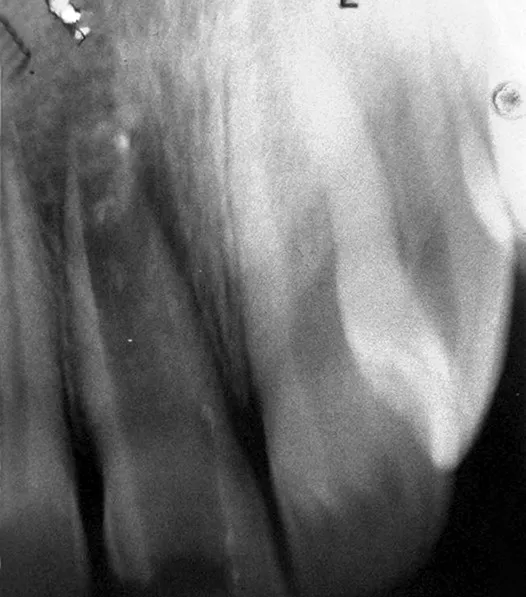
Preoperative radiograph of right central incisor.
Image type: radiology (x_ray)